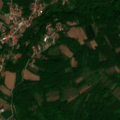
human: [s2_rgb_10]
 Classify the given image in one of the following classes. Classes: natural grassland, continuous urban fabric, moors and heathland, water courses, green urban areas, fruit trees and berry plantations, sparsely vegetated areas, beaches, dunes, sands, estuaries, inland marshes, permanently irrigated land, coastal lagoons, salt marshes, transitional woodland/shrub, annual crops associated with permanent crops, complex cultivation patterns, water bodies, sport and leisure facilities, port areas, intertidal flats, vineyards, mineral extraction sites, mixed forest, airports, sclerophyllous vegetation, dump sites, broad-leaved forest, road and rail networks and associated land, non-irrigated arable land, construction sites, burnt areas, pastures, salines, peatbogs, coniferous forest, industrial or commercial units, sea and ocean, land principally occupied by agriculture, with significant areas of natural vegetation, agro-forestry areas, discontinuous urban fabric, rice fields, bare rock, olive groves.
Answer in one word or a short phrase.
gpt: discontinuous urban fabric, non-irrigated arable land, complex cultivation patterns, land principally occupied by agriculture, with significant areas of natural vegetation, broad-leaved forest